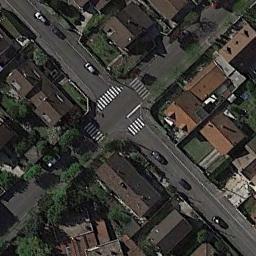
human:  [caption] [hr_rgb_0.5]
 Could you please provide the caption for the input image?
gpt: There are many buildings of different shapes and sizes beside the intersection .

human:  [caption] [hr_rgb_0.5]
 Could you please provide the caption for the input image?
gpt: There are several moving vehicles on the road at the intersection, With many buildings and some trees around the intersection .

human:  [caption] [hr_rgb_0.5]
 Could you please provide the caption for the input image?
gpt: There are two zebra crossings at the intersection .

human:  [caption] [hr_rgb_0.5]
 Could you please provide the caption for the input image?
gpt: An intersection with sparse traffic located in a dense residential area .

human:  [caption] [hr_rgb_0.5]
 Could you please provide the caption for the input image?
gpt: There are some brown buildings and green trees around the intersection .